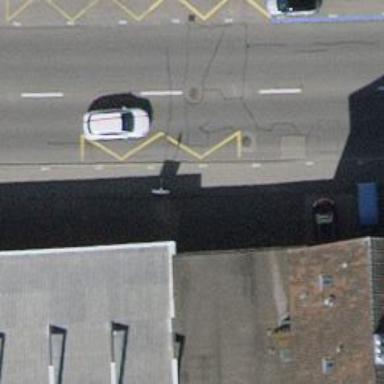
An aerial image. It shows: Bus stop with platform for public transport.